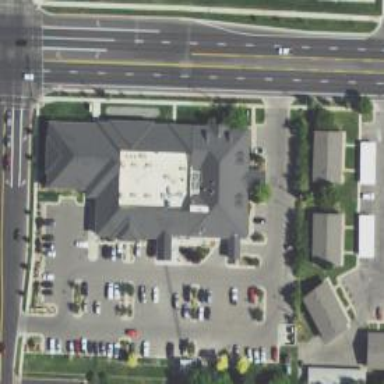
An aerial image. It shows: Healthcare clinic.